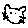
Label: cat